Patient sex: M
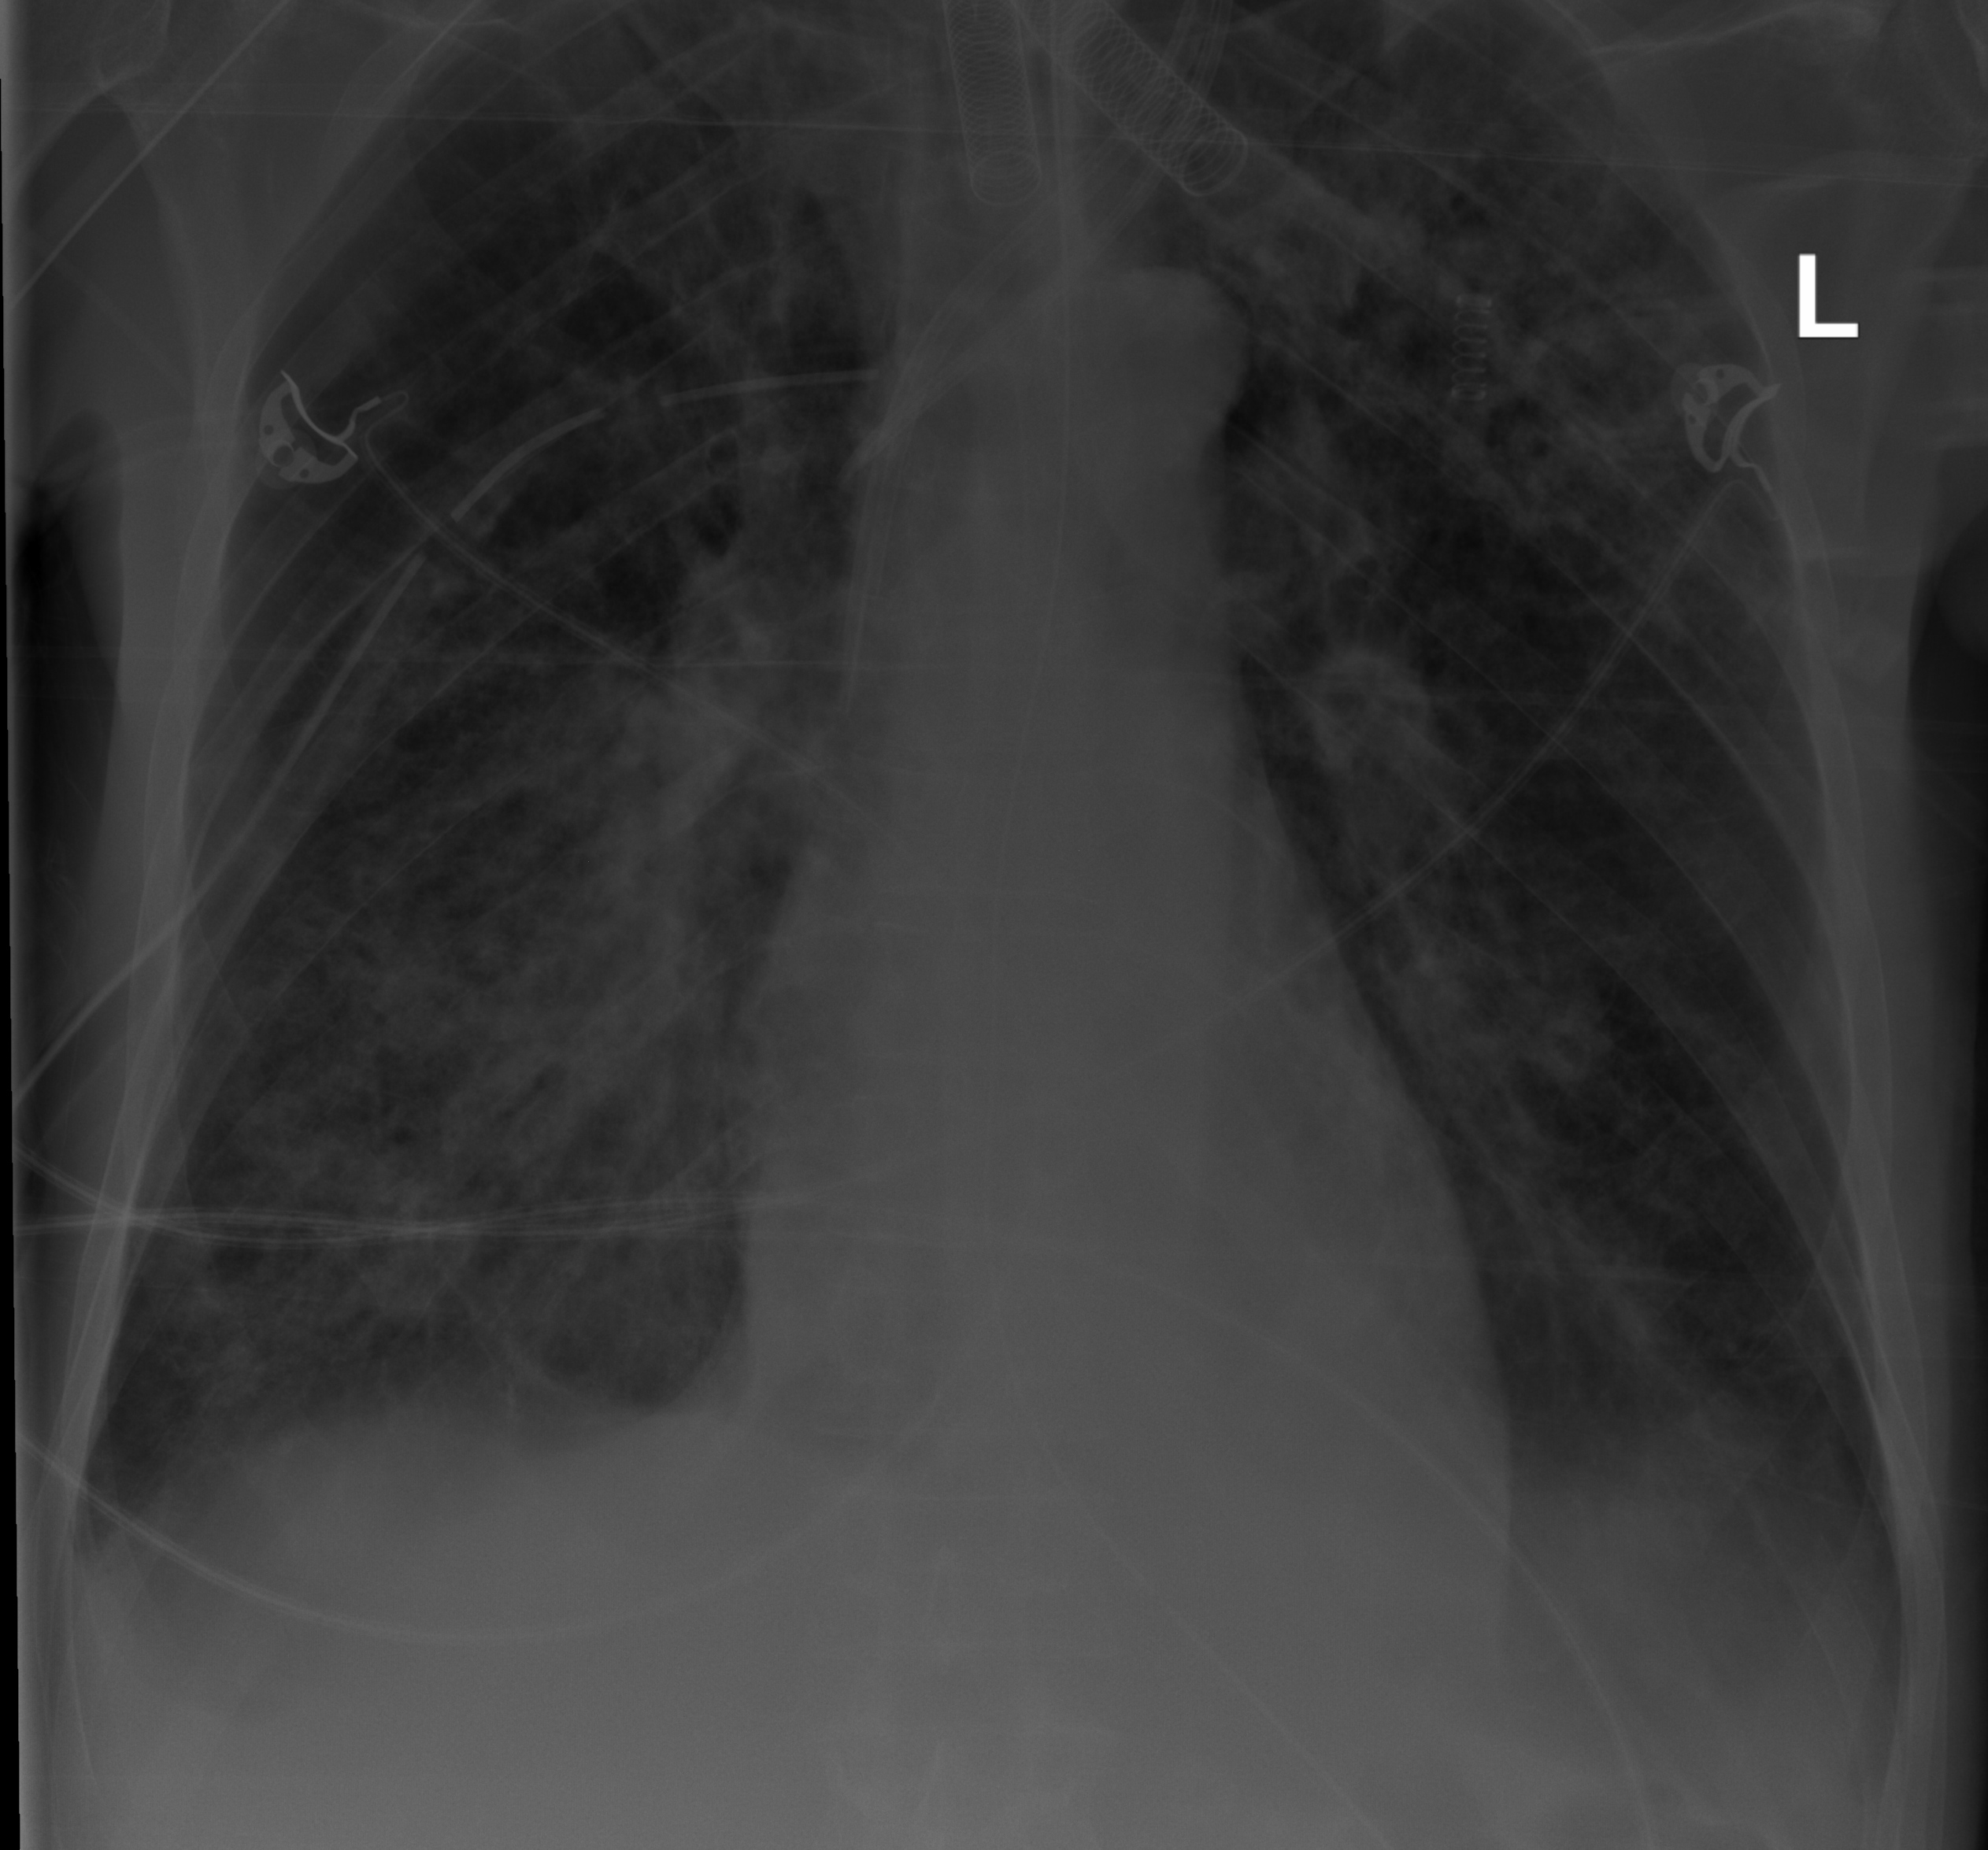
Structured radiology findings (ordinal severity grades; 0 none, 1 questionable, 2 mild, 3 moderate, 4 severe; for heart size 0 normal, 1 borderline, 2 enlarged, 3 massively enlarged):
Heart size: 0
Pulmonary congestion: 0
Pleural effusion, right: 2
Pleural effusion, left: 2
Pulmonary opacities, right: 3
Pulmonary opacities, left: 2
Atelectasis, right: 2
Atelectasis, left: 2